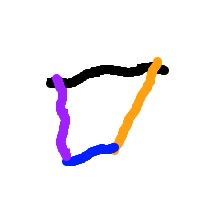
Shape: trapezoid